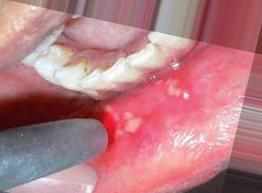
Condition: Mouth Ulcer